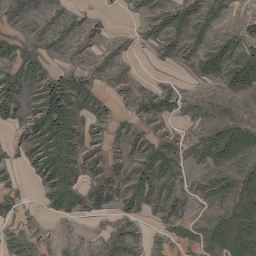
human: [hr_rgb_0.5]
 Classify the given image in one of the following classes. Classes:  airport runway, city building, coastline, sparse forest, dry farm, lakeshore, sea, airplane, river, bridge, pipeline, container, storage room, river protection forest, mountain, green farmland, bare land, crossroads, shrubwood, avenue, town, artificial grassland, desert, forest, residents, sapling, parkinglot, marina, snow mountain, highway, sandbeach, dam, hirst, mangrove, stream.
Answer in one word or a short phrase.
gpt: mountain